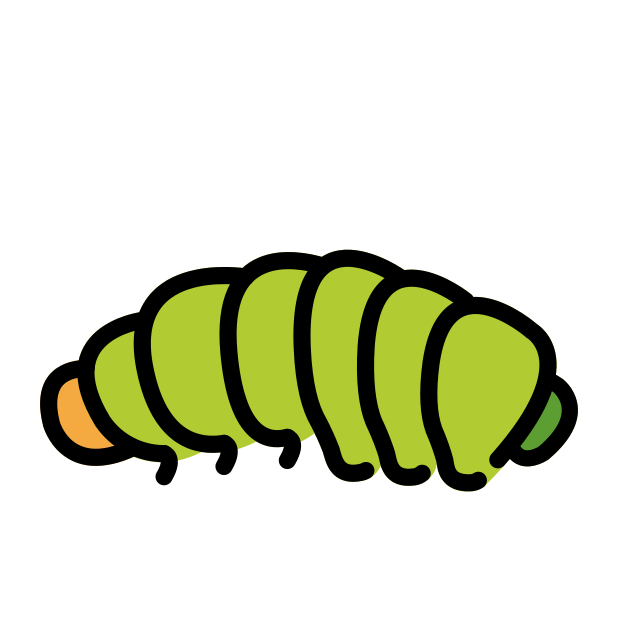
bug